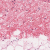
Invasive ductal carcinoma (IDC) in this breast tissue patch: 0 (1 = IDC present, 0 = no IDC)